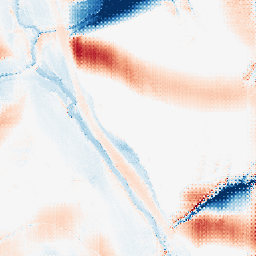
Category: morphological
Decomposition family: morphological_square
Decomposition parameters: operation: average
size: 50
Upsampling method: regularized
Upsampling parameters: scale: 2
lambda_reg: 0.1
Upsampling scale: 2